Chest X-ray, AP view. Patient: 64 years old, sex M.
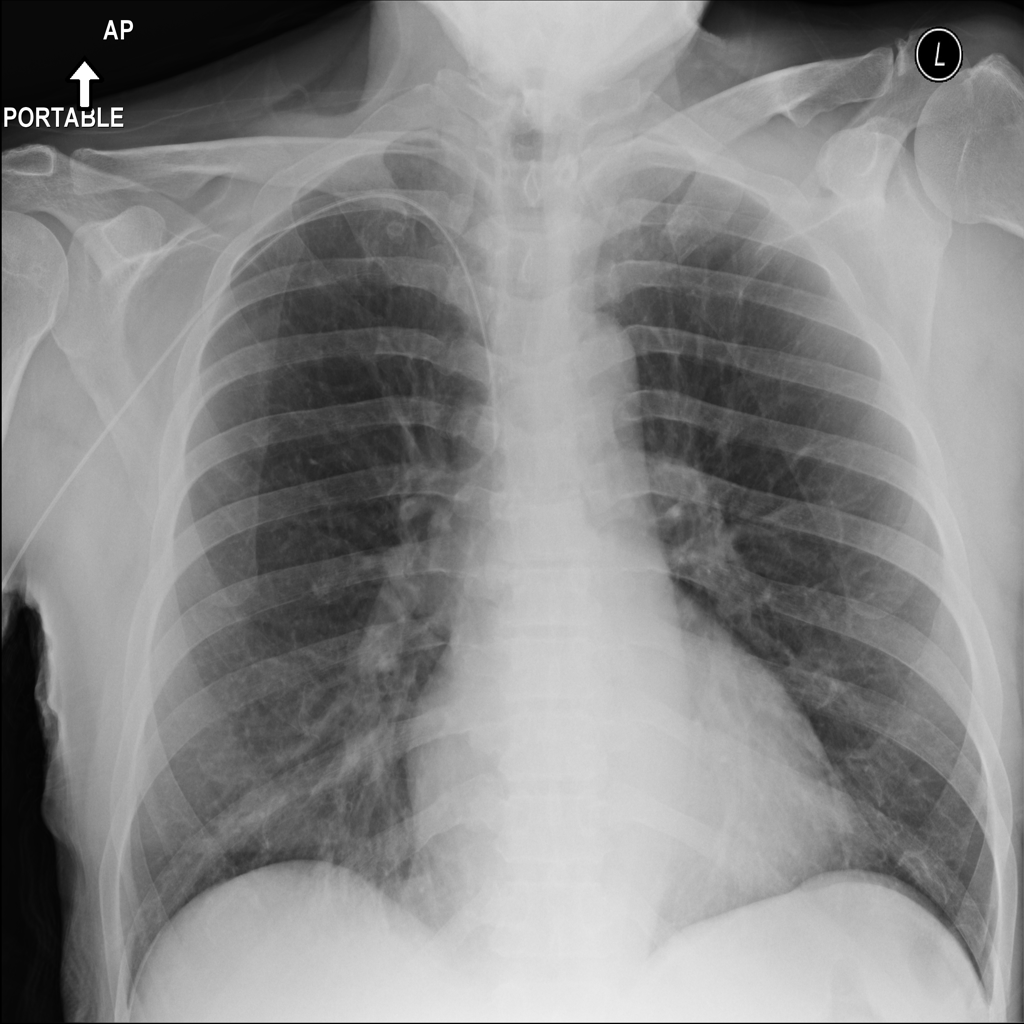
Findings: No Finding